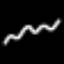
Label: squiggle